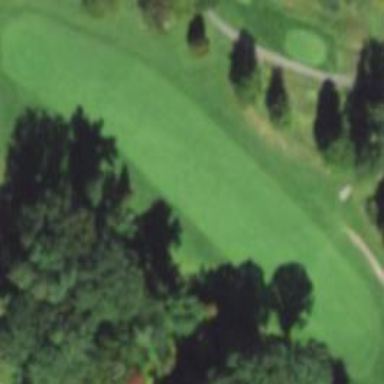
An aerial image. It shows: Golf fairway surrounded by grass.